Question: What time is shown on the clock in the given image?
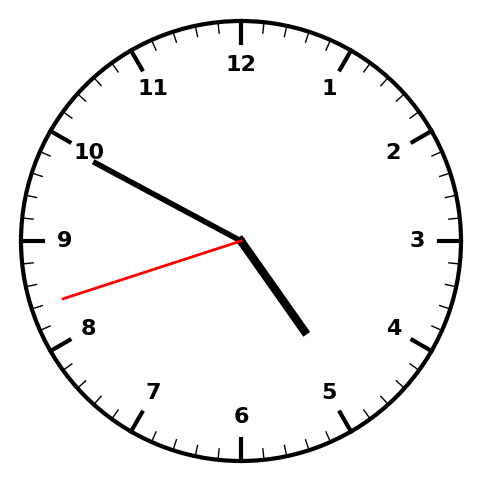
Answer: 04:49:42